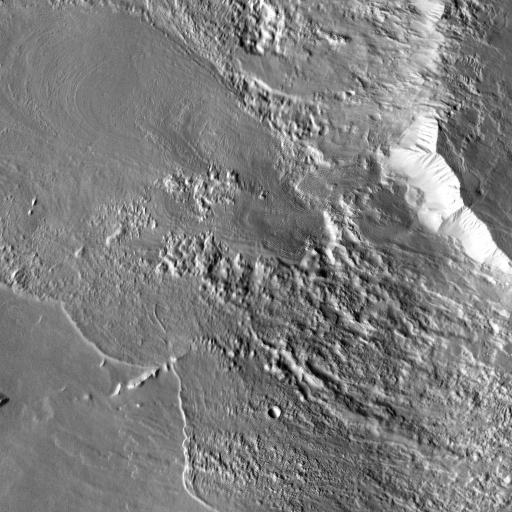
Crater classes present: Background, Other